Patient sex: F
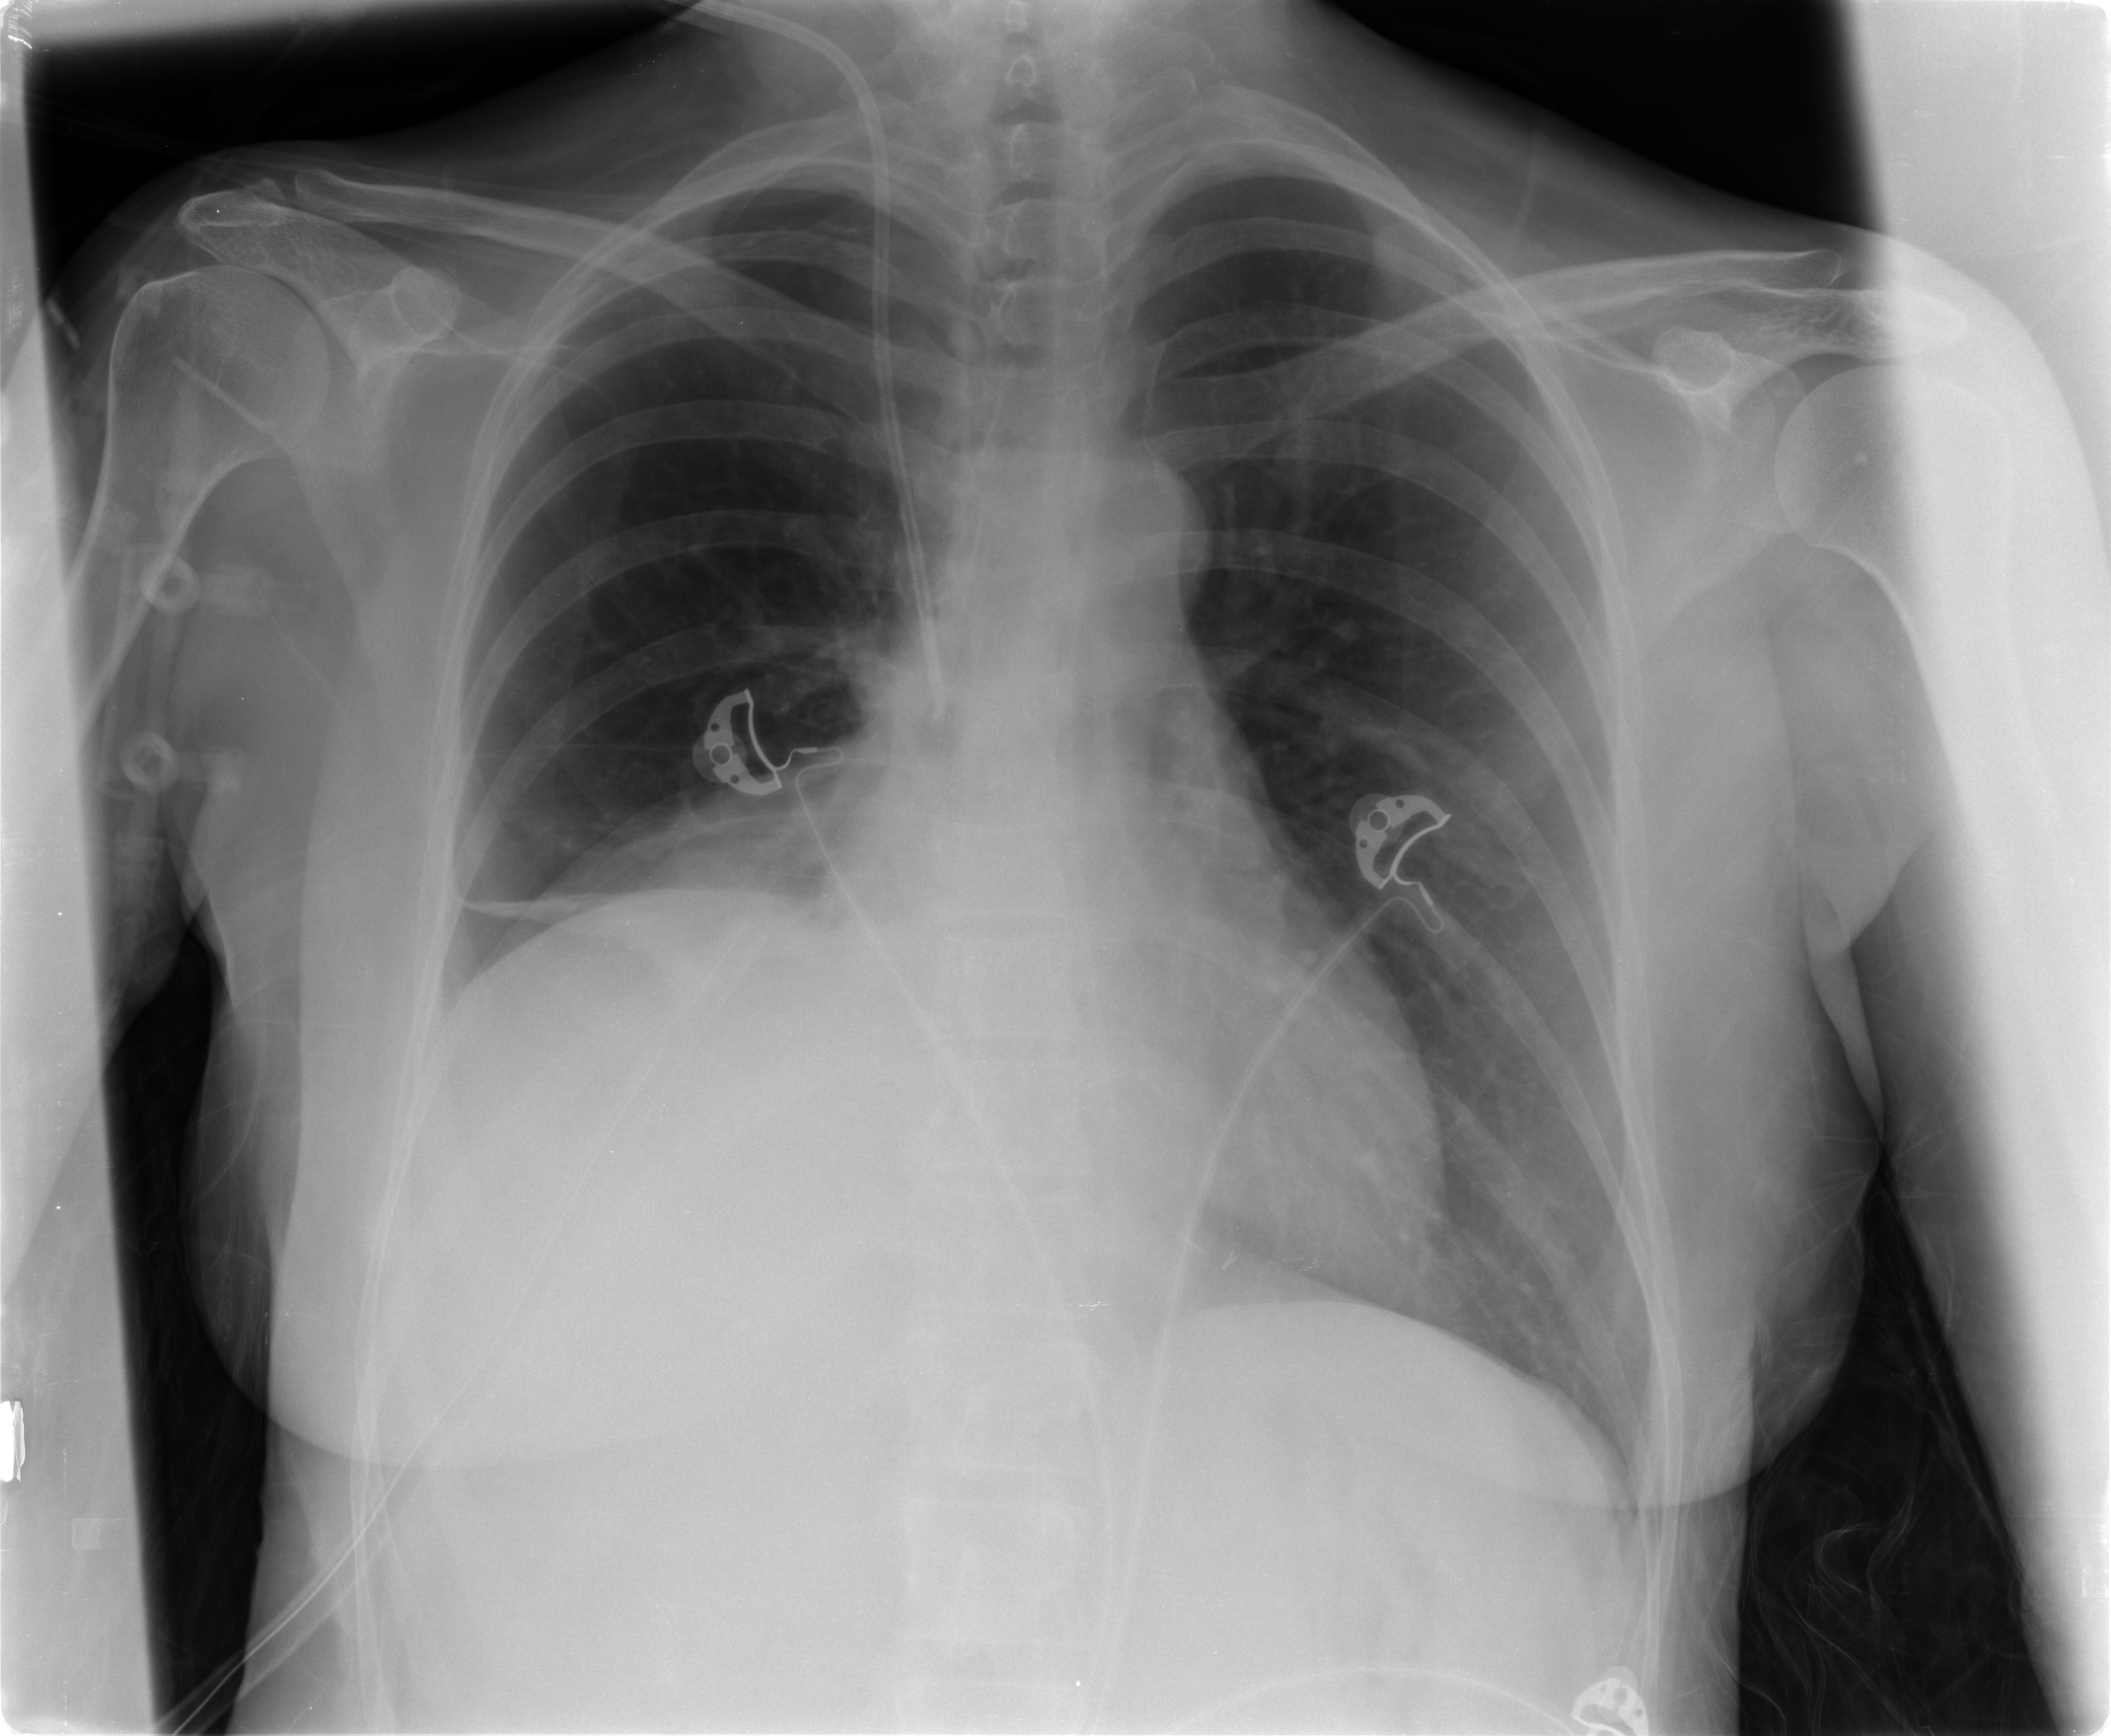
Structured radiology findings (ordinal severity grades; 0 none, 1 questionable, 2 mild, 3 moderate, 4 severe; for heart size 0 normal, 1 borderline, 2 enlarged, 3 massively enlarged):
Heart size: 0
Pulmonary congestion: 0
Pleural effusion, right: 0
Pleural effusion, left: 0
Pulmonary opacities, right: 0
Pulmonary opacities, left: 0
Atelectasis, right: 1
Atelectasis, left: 0